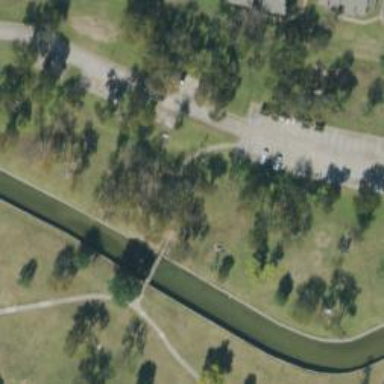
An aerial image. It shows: Path leading to bridge.